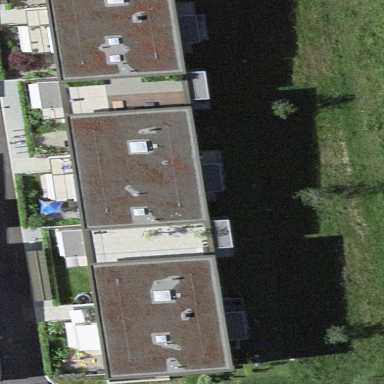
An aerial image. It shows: Residential garden.